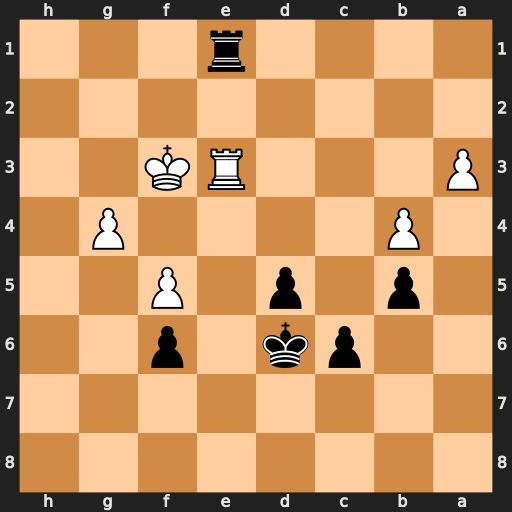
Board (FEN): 8/8/2pk1p2/1p1p1P2/1P4P1/P3RK2/8/4r3
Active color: b
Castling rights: -
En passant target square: -
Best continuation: Rxe3+ Kxe3 Ke5 Kf3 d4